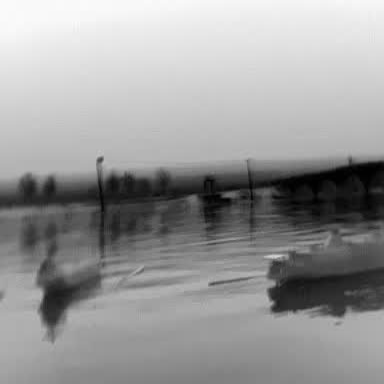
There are two objects shown in the infrared image, including a liner, and a container_ship.